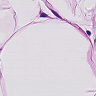
Metastatic tissue present: no